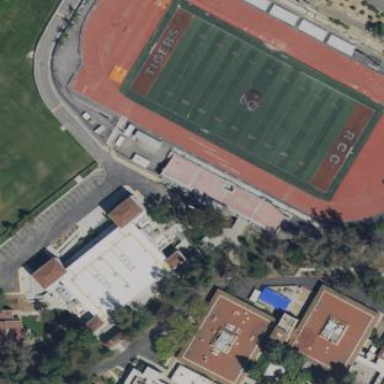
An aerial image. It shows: Artificial turf pitch used for American football.